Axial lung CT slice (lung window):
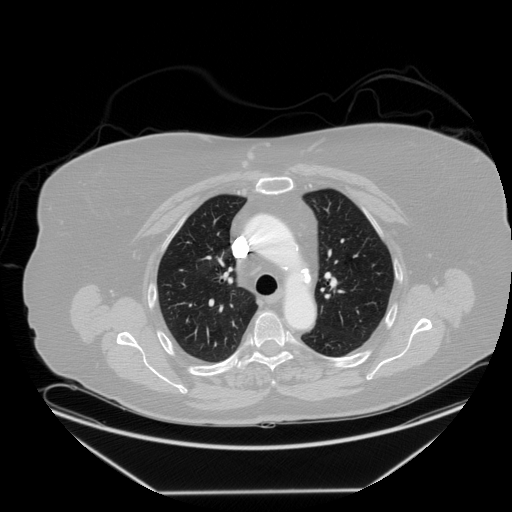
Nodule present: no